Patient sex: F
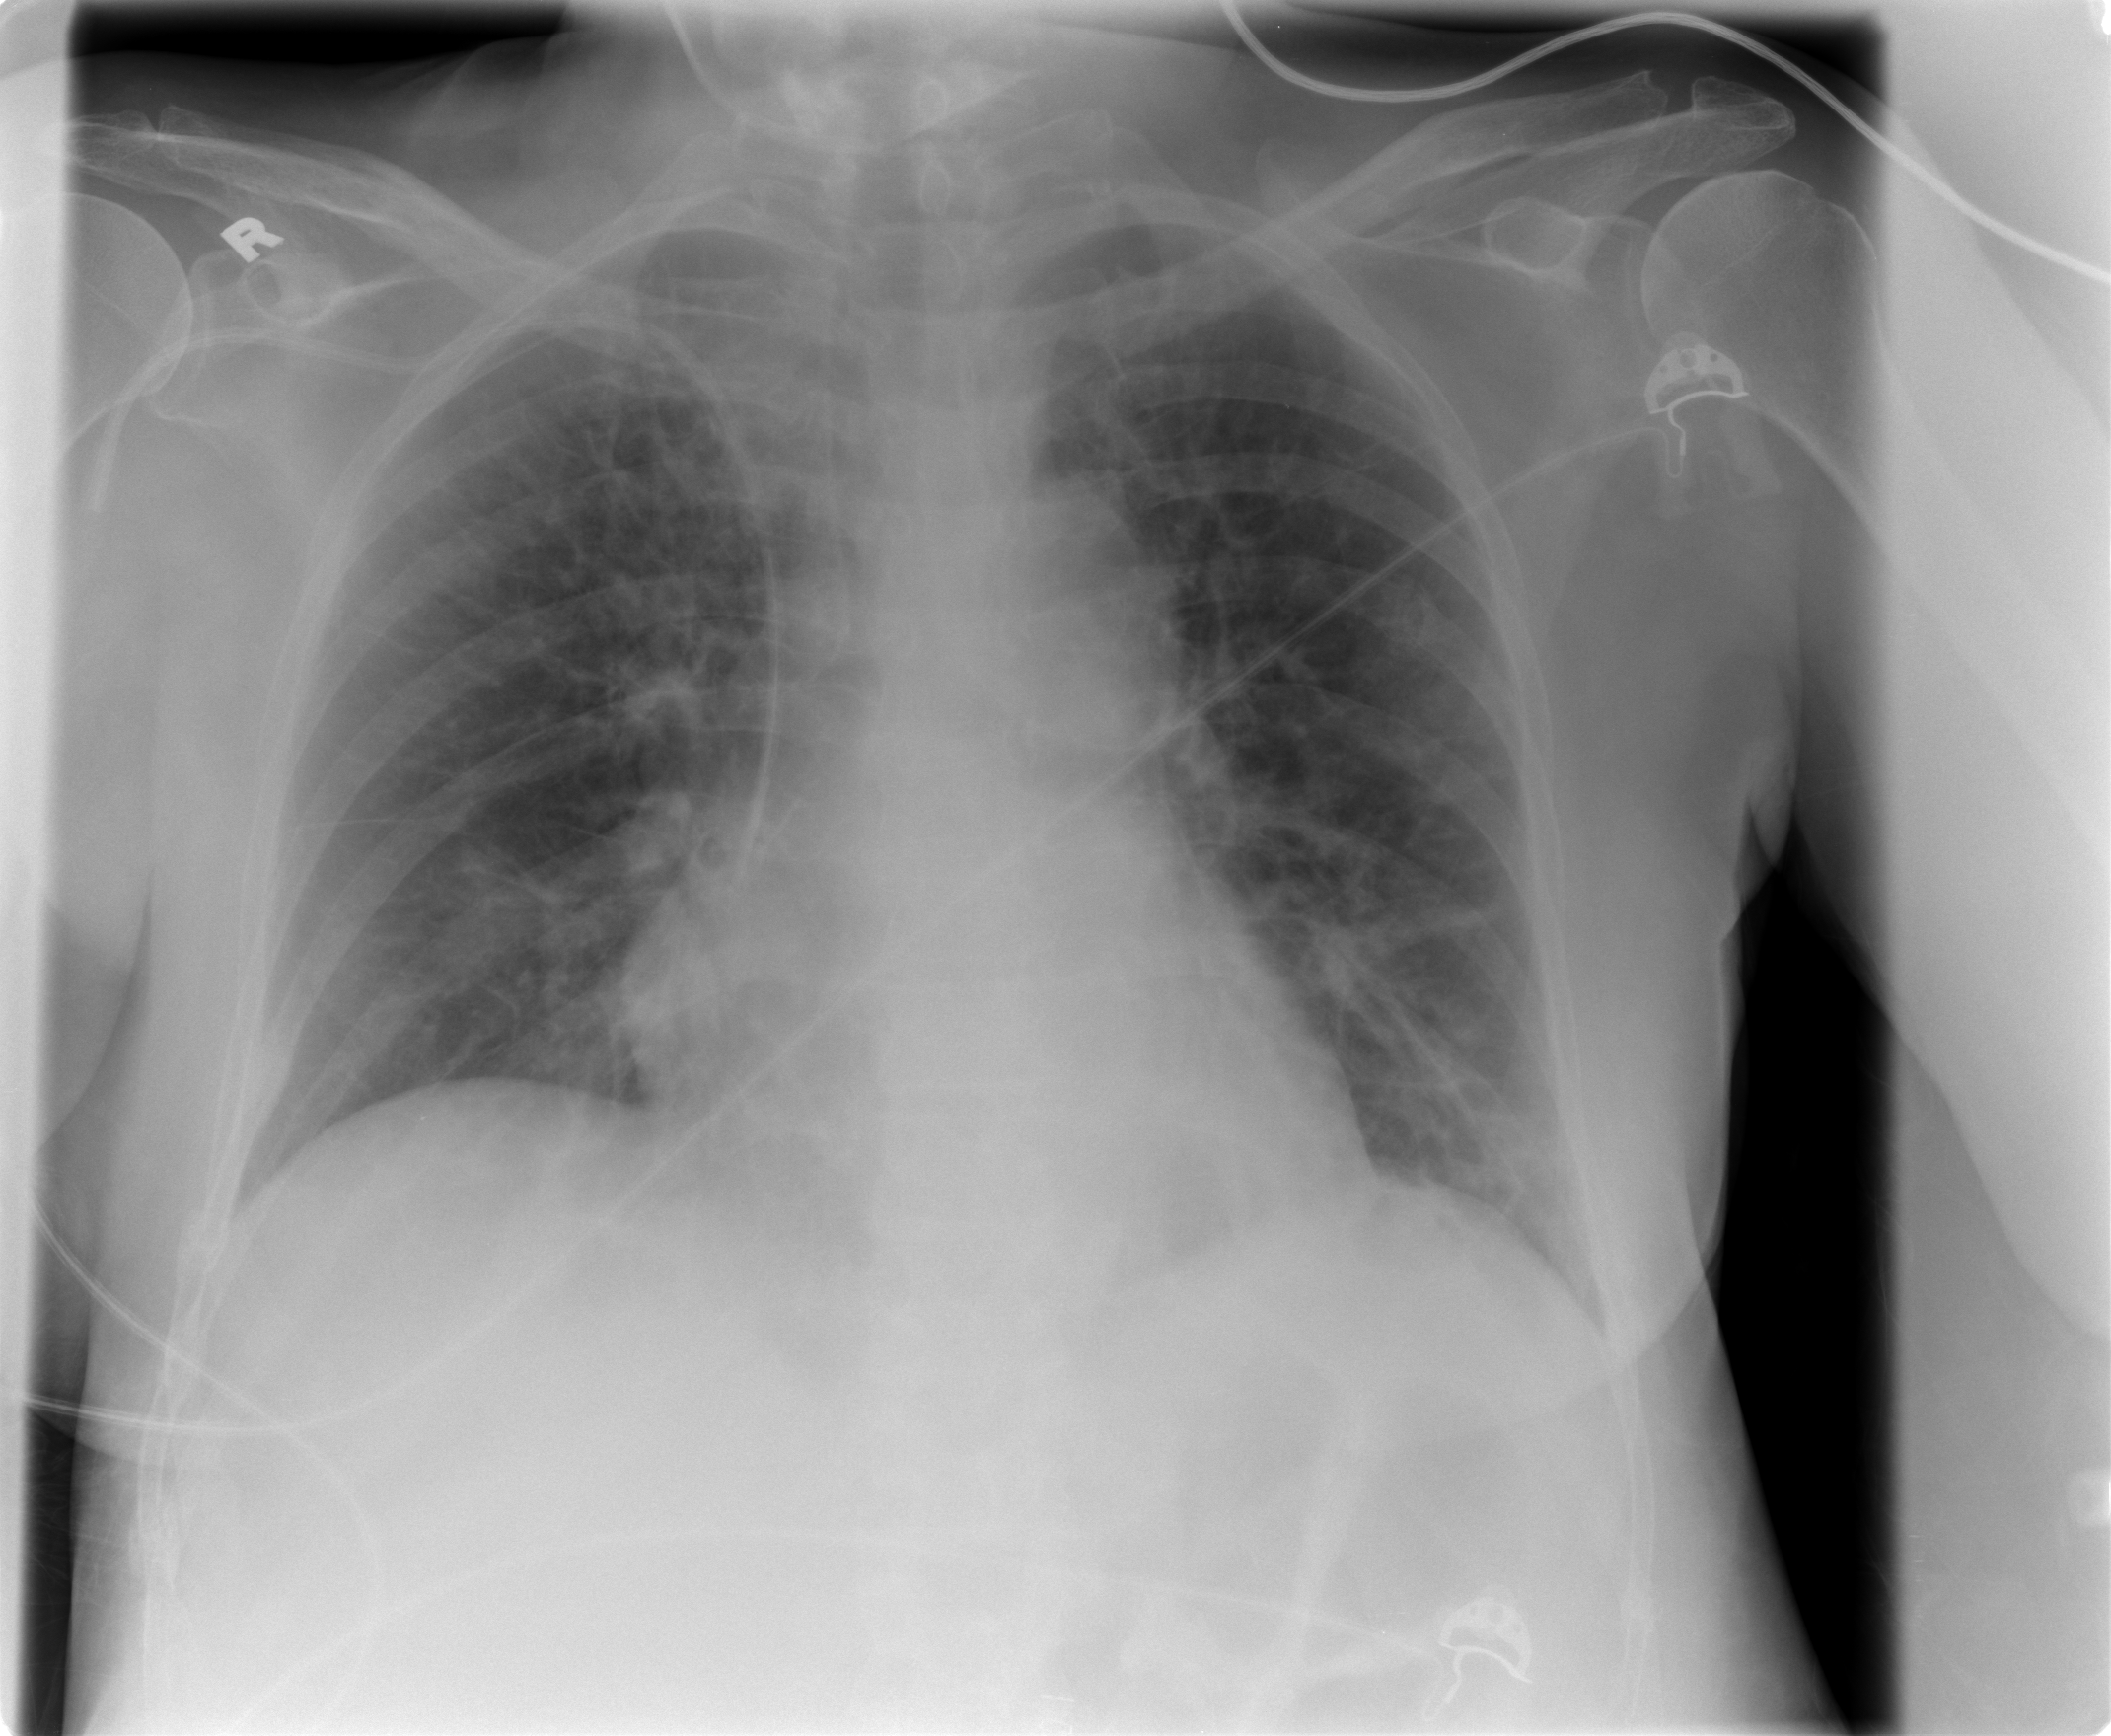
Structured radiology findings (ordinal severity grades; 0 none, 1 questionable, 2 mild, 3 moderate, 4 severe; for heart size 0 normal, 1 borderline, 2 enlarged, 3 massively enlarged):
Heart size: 0
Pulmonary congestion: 0
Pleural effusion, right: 0
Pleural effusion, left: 0
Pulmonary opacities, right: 0
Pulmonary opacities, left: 0
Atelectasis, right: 2
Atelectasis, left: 0